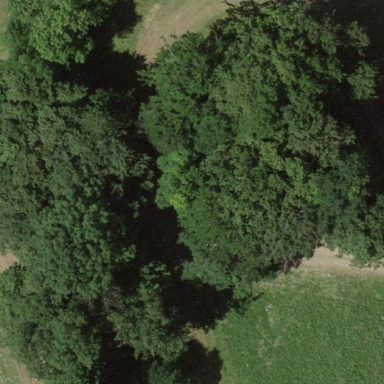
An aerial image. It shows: Mixed leaf cycle forest.